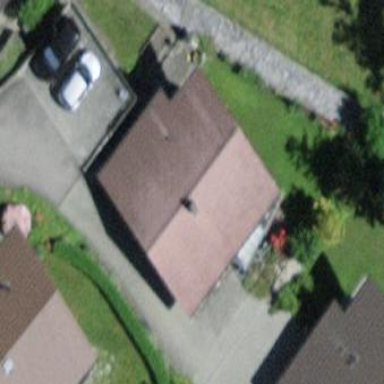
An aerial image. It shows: Residential building.